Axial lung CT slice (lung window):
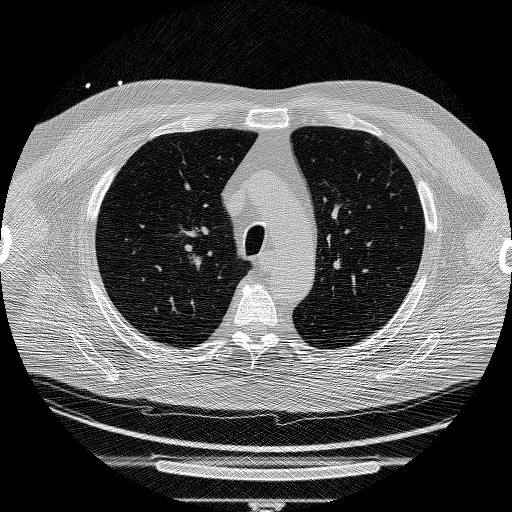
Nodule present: no